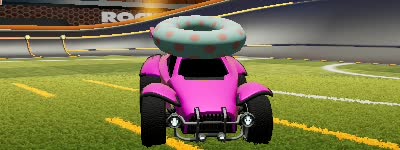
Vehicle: octane